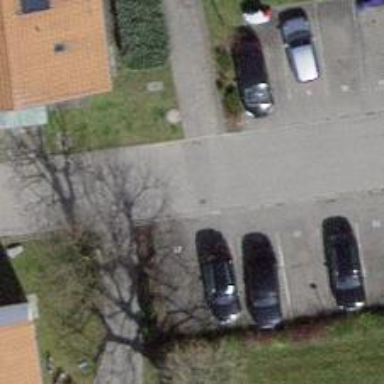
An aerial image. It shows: Living street.